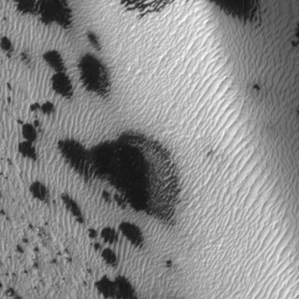
Label: frost